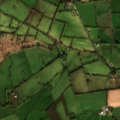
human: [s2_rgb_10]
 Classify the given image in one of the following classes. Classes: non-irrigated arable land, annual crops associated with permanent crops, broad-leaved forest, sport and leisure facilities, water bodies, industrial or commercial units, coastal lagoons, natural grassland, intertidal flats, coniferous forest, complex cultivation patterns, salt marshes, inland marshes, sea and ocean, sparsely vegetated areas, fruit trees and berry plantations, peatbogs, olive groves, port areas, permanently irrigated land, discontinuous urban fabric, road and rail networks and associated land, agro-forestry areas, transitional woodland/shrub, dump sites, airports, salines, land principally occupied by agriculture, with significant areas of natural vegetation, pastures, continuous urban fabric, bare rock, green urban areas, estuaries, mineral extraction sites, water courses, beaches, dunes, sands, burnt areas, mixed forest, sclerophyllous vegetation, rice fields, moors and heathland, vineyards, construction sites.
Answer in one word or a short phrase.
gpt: non-irrigated arable land, pastures